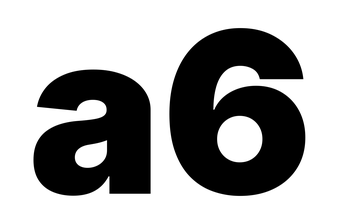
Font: Inter_Black